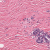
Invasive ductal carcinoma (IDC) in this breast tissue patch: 0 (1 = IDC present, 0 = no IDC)